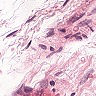
Metastatic tissue present: no